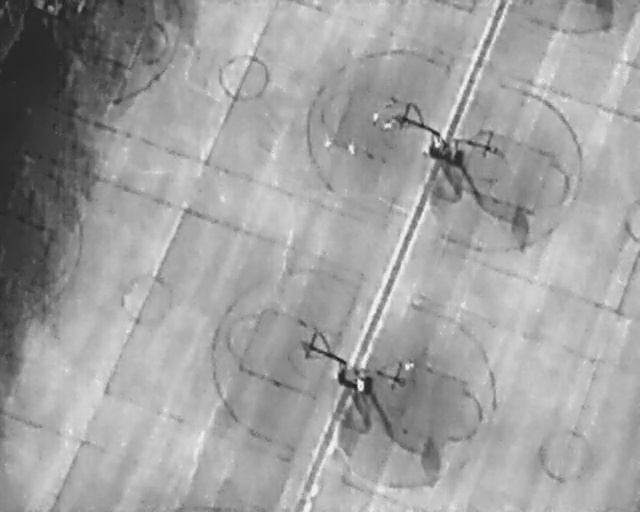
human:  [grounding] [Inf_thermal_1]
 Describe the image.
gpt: In the satellite image, there is  <ref>4 small person </ref> <box>[[50, 27, 52, 29, 2], [53, 28, 56, 29, 2], [57, 22, 59, 23, 2], [59, 23, 61, 25, 2]]</box> located at top,  <ref>1 small person </ref> <box>[[55, 74, 57, 75, 2]]</box> located at bottom,  <ref>1 medium person </ref> <box>[[62, 70, 65, 72, 2]]</box> located at bottom.